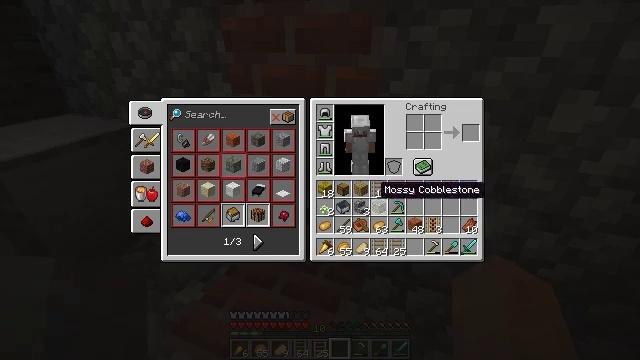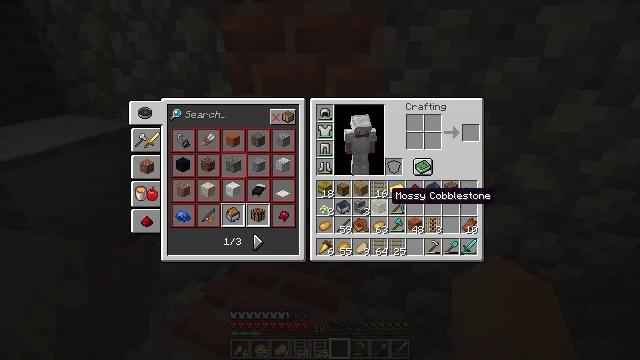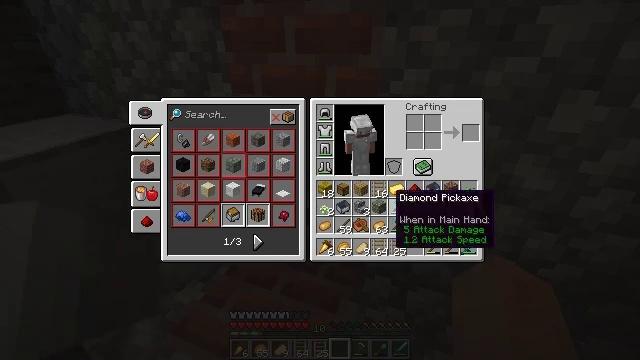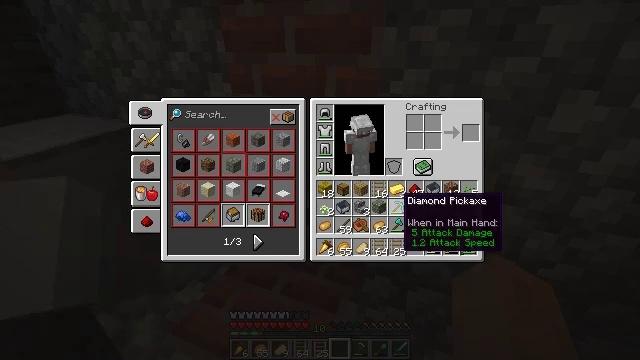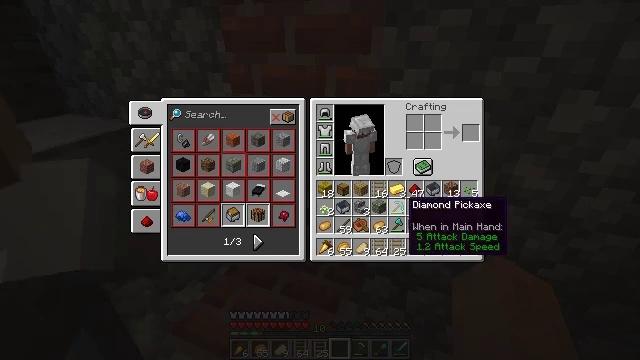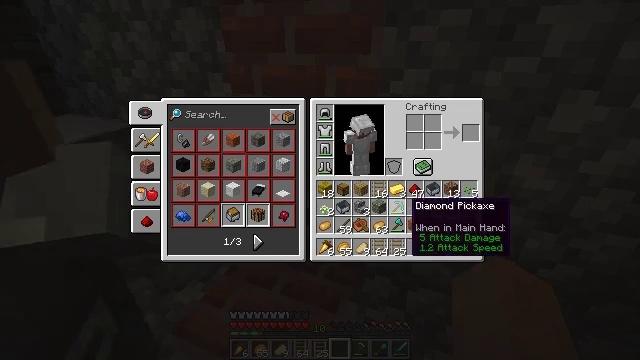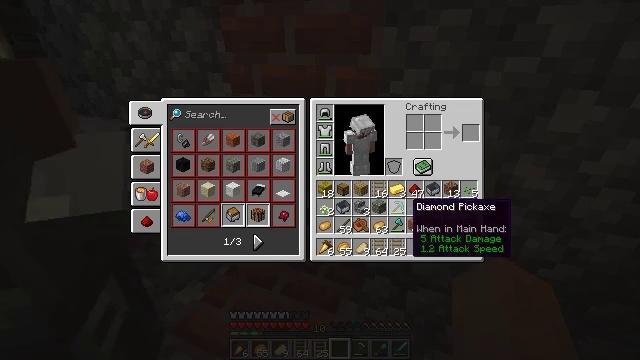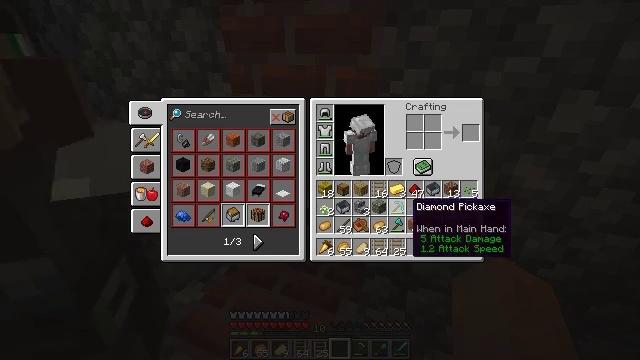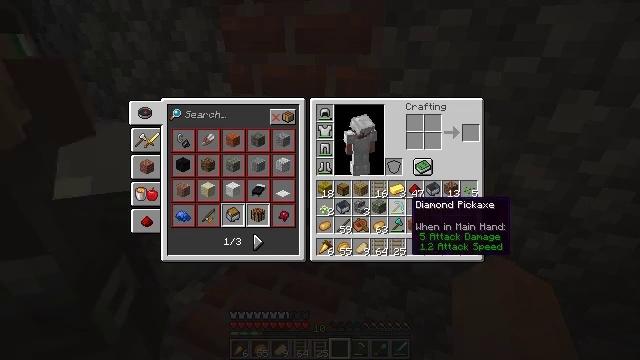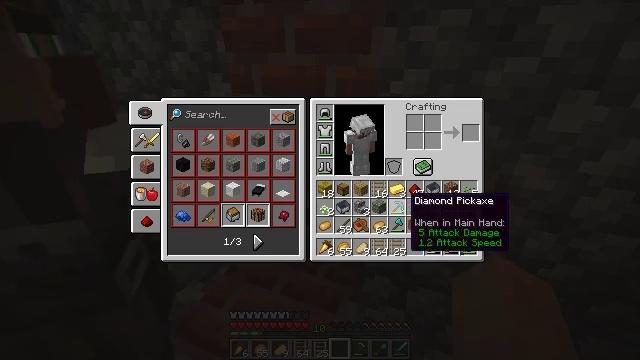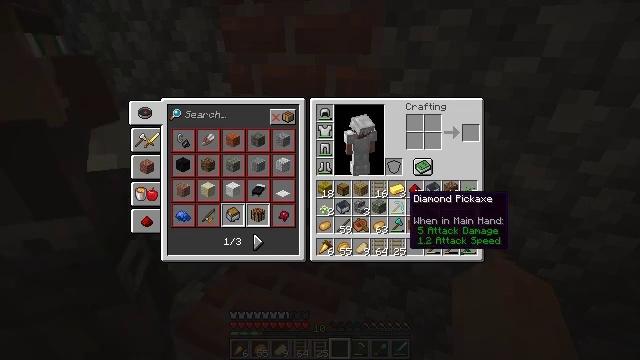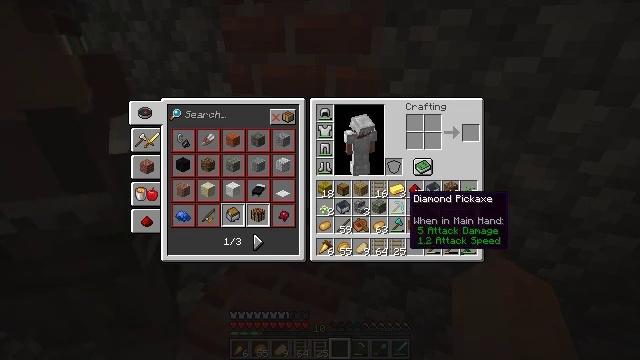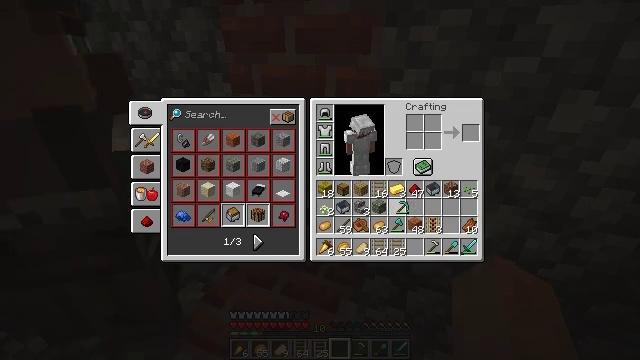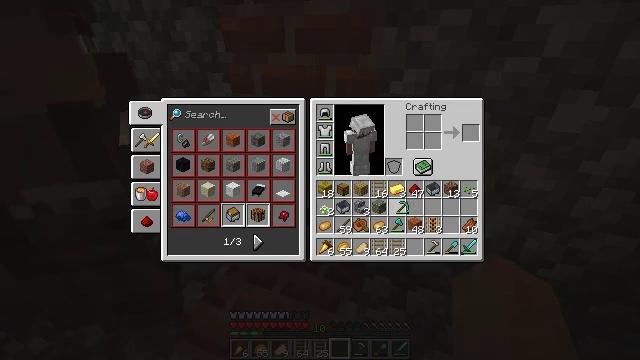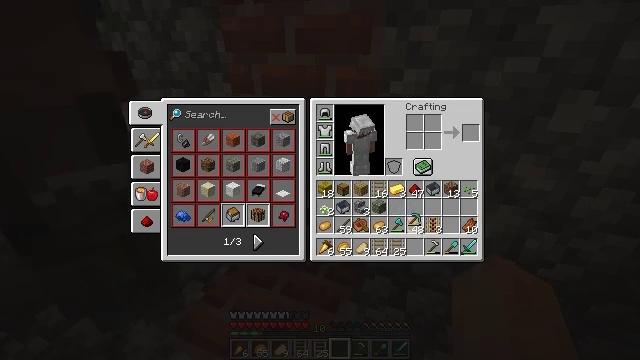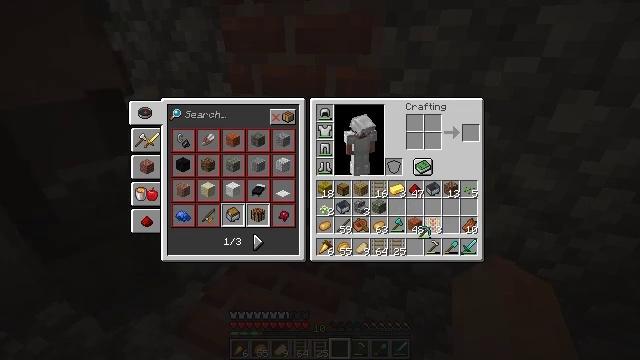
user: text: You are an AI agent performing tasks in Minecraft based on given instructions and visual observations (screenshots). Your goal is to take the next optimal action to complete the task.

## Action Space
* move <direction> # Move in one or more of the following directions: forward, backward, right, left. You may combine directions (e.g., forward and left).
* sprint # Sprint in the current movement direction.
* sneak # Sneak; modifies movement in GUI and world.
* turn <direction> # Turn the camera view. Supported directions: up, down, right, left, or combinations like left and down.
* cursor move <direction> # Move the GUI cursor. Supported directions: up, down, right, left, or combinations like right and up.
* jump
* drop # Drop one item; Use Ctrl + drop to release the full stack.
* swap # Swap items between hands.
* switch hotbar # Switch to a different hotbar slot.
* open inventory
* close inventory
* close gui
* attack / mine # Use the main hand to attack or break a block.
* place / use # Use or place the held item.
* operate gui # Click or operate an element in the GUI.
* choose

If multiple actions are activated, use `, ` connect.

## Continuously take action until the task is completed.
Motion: motion action
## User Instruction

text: Collect the blast furnace by mining it.
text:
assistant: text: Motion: cursor move right
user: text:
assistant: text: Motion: no_op
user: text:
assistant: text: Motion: cursor move right
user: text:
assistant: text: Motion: no_op
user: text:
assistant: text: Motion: no_op
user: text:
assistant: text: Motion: no_op
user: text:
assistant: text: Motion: no_op
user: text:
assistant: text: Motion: no_op
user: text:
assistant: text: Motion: no_op
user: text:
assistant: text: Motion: no_op
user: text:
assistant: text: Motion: no_op
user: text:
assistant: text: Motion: operate gui
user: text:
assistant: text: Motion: operate gui
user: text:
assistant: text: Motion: cursor move right and down, operate gui
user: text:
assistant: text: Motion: cursor move right and down
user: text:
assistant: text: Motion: no_op
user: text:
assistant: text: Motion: no_op
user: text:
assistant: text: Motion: no_op
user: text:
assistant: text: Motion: no_op
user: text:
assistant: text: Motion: no_op
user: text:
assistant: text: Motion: no_op
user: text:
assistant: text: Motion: no_op
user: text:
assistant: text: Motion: operate gui
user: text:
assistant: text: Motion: operate gui
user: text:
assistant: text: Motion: operate gui
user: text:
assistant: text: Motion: no_op
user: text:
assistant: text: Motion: no_op
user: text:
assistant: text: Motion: no_op
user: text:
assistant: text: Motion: no_op
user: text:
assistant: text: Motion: no_op